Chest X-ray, PA view. Patient: 8 years old, sex M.
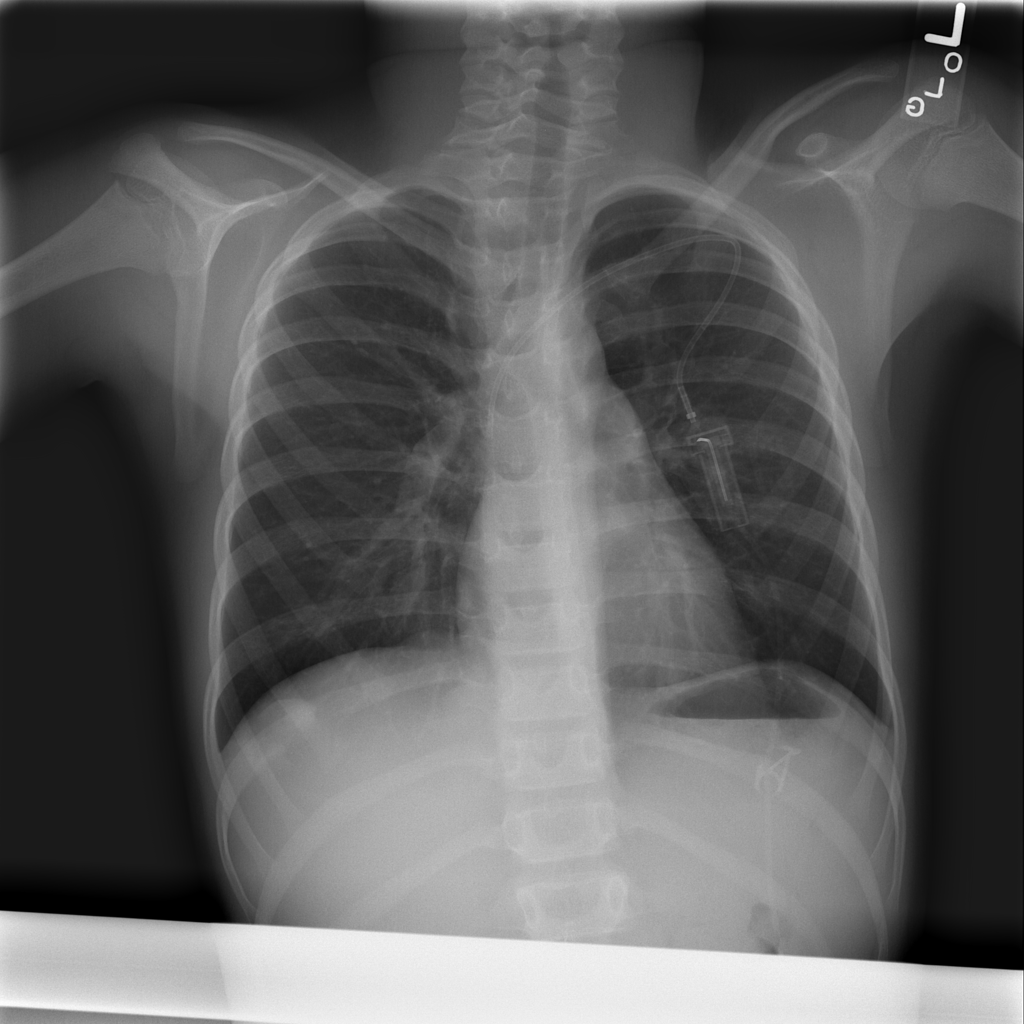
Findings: Infiltration, Nodule, Pneumothorax